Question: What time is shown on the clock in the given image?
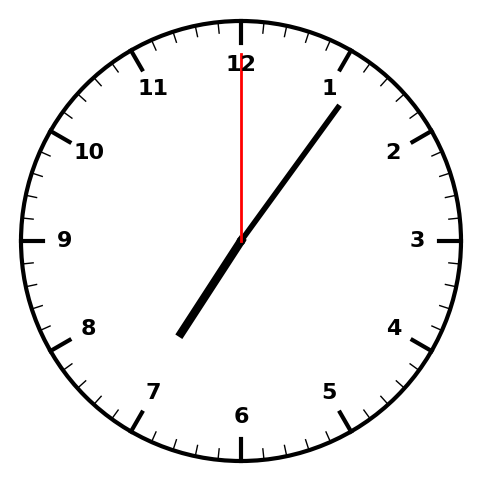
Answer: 07:06:00